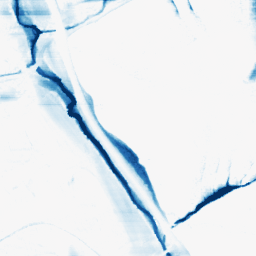
Category: morphological
Decomposition family: morphological_rect
Decomposition parameters: operation: closing
width: 50
height: 5
Upsampling method: edge_directed
Upsampling parameters: scale: 2
Upsampling scale: 2